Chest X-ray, AP view. Patient: 54 years old, sex M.
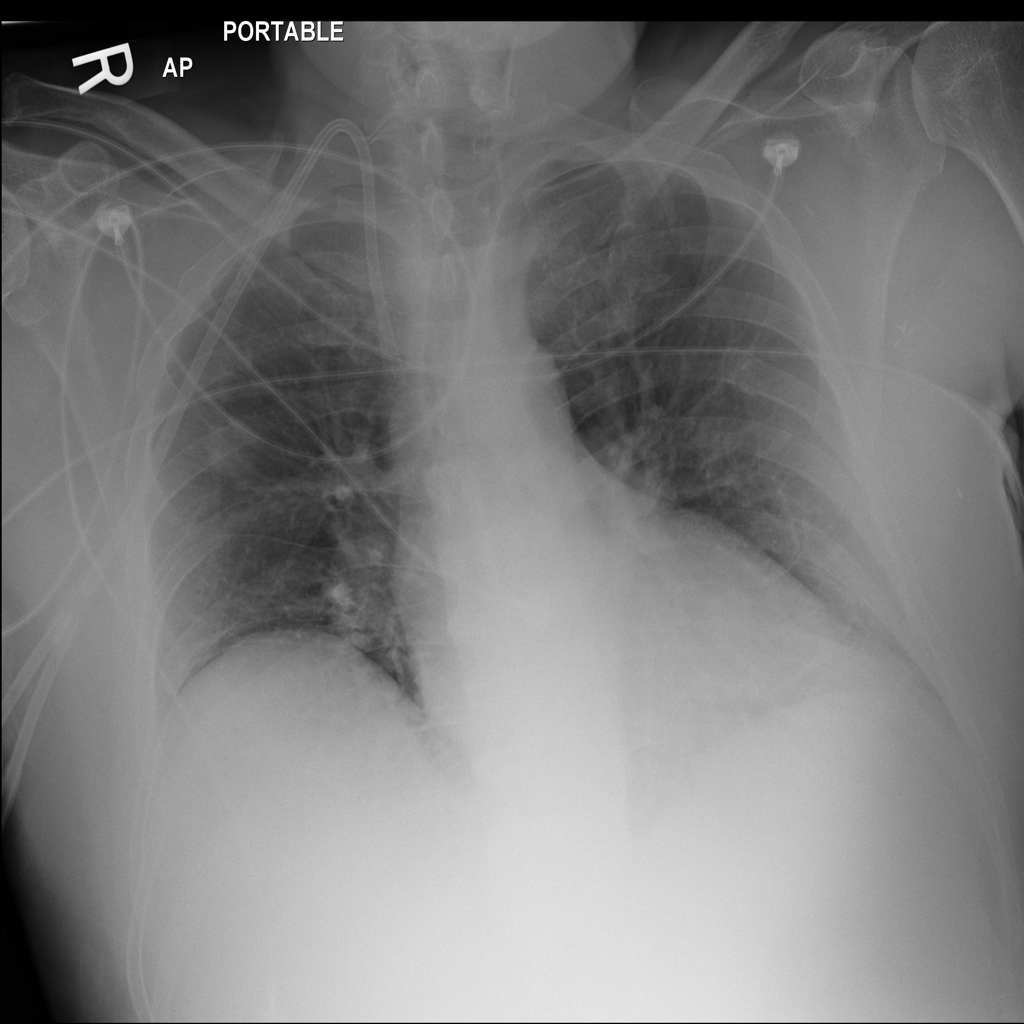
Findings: Atelectasis